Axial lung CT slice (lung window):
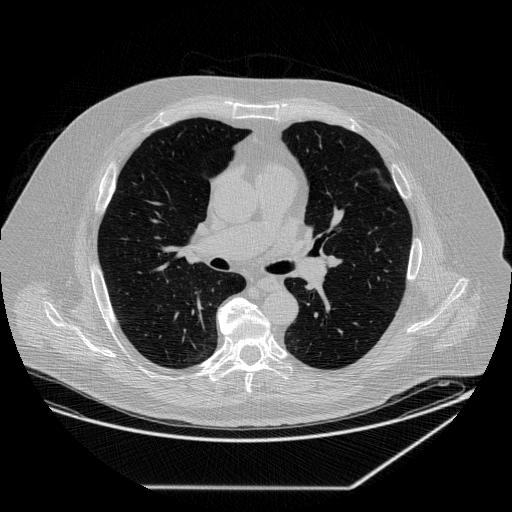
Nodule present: no